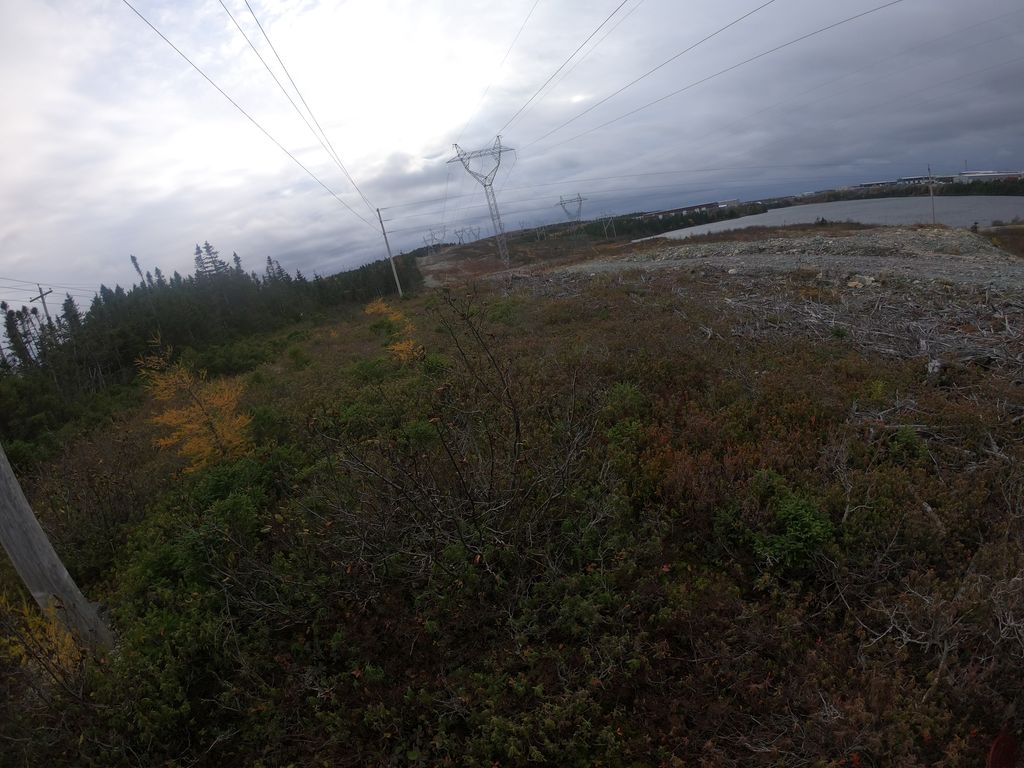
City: st_johns